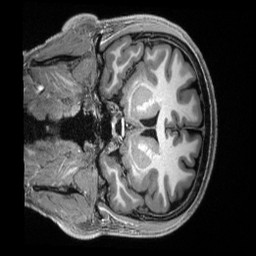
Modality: T1w
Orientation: coronal
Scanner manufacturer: siemens
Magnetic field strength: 3 T
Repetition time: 2.5 s
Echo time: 0.00231 s